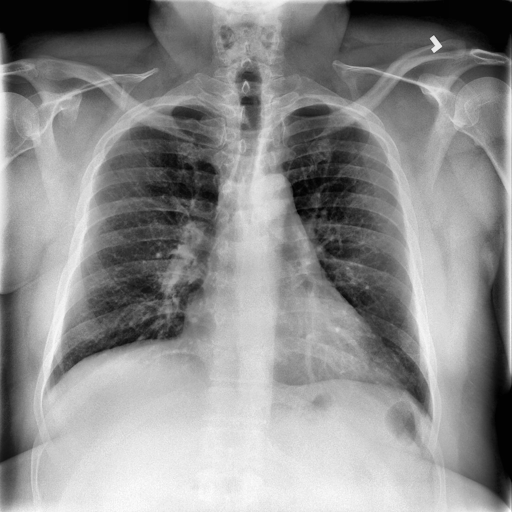
Finding: NORMAL